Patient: sex M, age 32
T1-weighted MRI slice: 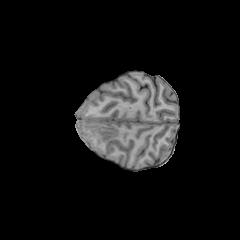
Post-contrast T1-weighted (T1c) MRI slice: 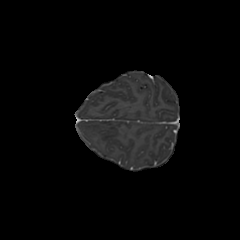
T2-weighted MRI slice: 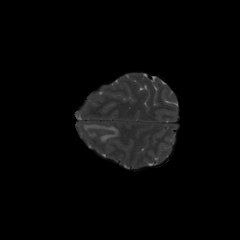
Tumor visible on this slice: yes
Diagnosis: Glioblastoma, IDH-wildtype
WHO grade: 4